Current action and preconditions to check: path_clear

Your task: For each precondition in the list above, predict whether it will hold at this action.

Consider the current scene as observed from the mobile robot's camera, and analyze the predicted future states of all dynamic agents (e.g., people, animals, vehicles, or any moving entities) within the NEXT SECOND.

IMPORTANT: Only answer "very likely" if you are absolutely certain—based on strong, clear evidence—that a dynamic agent will violate the precondition in the predicted future state. Do NOT answer "very likely" for unlikely, ambiguous, or low-probability risks.

Ask yourself for each precondition: Is there a high probability, with clear and convincing evidence, that the predicted future states of any dynamic agent will interfere with the predicted future state of the currently executing action within the NEXT SECOND, causing that precondition to fail?

Assess the risk level based on these predictions. Use "likely" or "very likely" if motions create a clear risk of interference.

Use "neutral" or "improbable" if agents are nearby but their predicted paths are clearly diverging or non-conflicting.

Failure Risk Categories: "very improbable", "improbable", "neutral", "likely", "very likely"

Answer Format: Output ONLY the probability_of_failure value from these categories: "very improbable", "improbable", "neutral", "likely", "very likely"

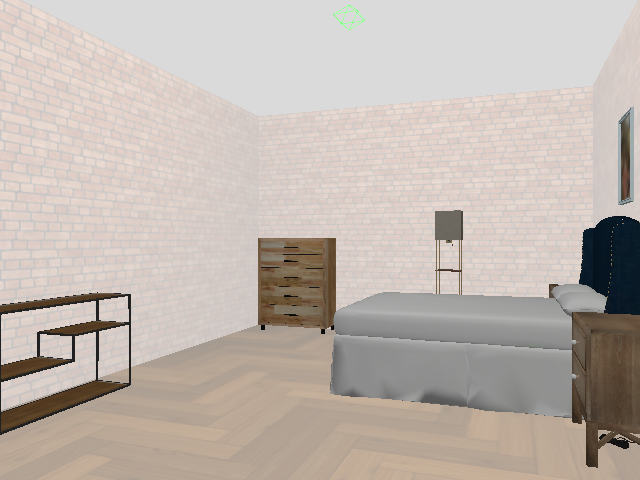

Answer: very improbable